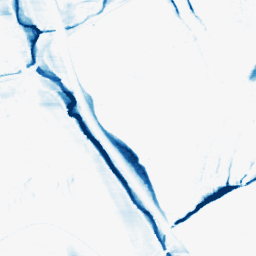
Category: morphological
Decomposition family: morphological_ellipse
Decomposition parameters: operation: closing
width: 5
height: 30
Upsampling method: quartic
Upsampling parameters: scale: 2
Upsampling scale: 2